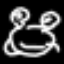
Label: frog